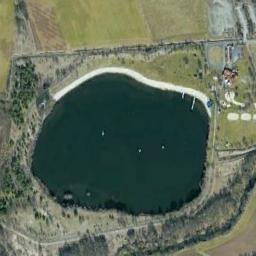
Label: lake